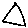
Label: triangle